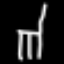
Label: chair